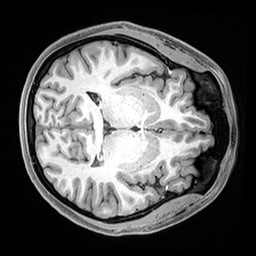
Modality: T1w
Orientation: axial
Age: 24
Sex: female
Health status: healthy
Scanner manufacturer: siemens
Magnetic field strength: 3 T
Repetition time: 2.4 s
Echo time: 0.00217 s